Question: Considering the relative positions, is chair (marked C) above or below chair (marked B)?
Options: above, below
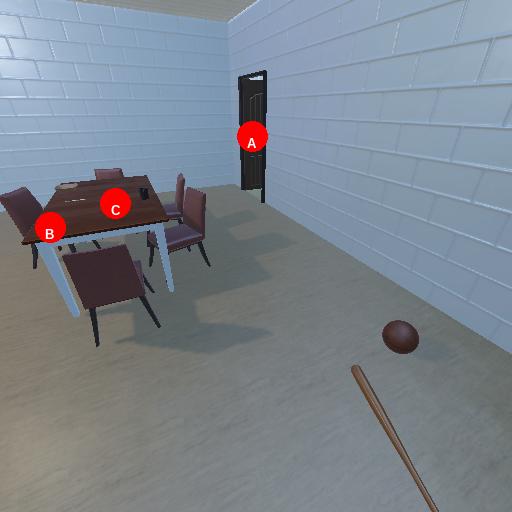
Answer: above